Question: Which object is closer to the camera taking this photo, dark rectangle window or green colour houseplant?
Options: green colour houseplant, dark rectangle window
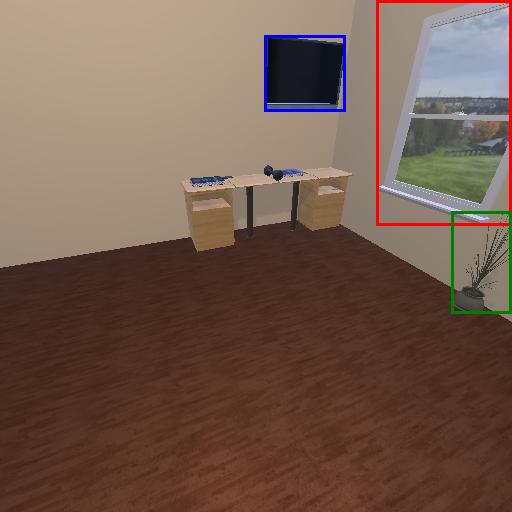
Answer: green colour houseplant